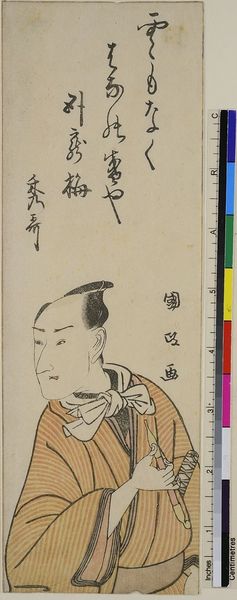
Titel: Porträt des Schauspielers Ichikawa Danjuro VI
Künstler: Utagawa Kunimasa
Standort: Hamburg
Institution: Museum für Kunst und Gewerbe Hamburg
Schlagwörter: mann, schal, blatt, holzschnitt, japan, schrift, papier, halstuch, japanisch, druckgraphik, druckgrafik, text, literatur, gedicht, zeit, schauspieler, farbholzschnitt, schauspielerin, kimono, kabuki, edo, reproduktionen, dichtkunst, tabakspfeife, farbskala, druckerzeugnisse